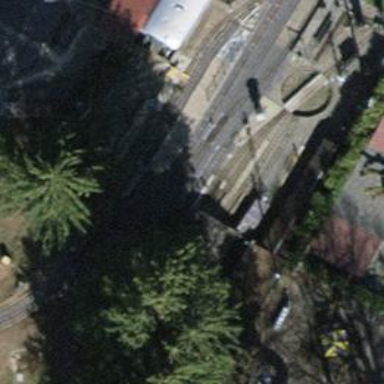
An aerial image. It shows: Miniature railway siding.